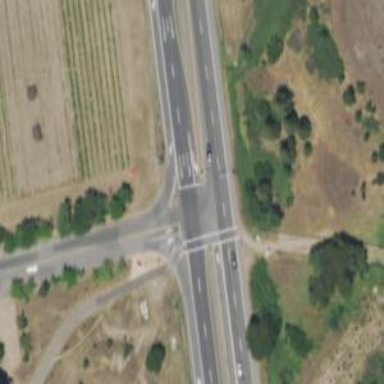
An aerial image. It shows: Primary link highway.